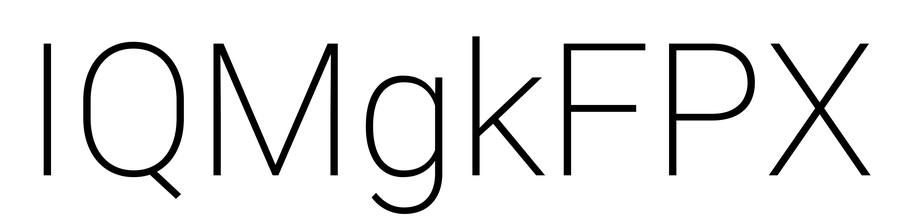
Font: Roboto_ExtraLight